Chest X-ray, PA view. Patient: 58 years old, sex M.
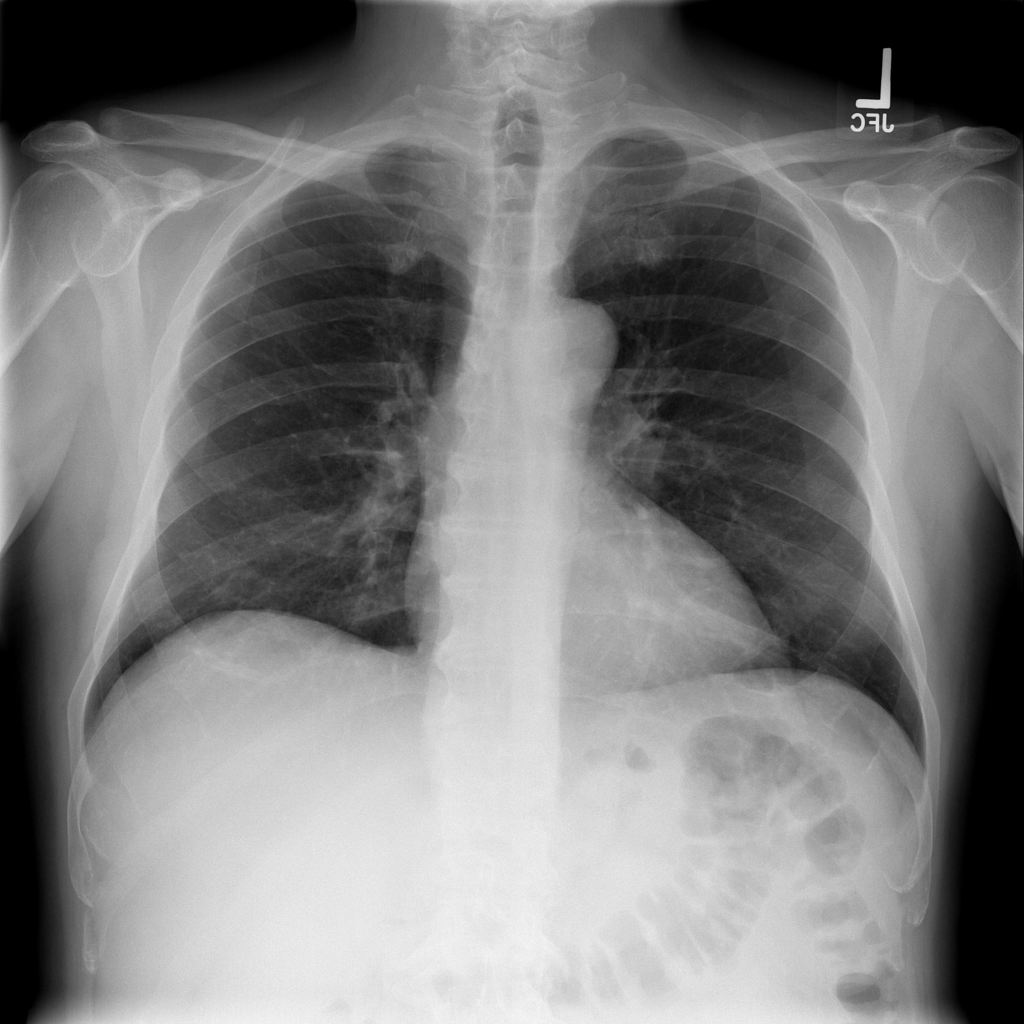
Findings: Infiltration